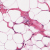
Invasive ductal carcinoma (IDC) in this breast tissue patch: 0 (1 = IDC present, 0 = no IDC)